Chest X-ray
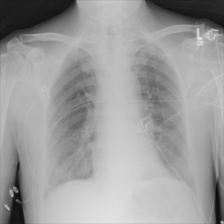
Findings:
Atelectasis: negative
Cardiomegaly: negative
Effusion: negative
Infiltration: negative
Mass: negative
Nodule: negative
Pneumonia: negative
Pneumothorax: negative
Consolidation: negative
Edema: negative
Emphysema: negative
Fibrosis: negative
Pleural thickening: negative
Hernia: negative